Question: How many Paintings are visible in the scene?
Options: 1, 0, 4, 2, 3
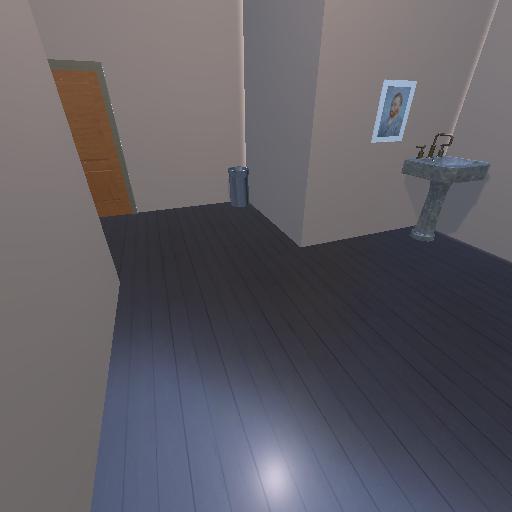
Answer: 1